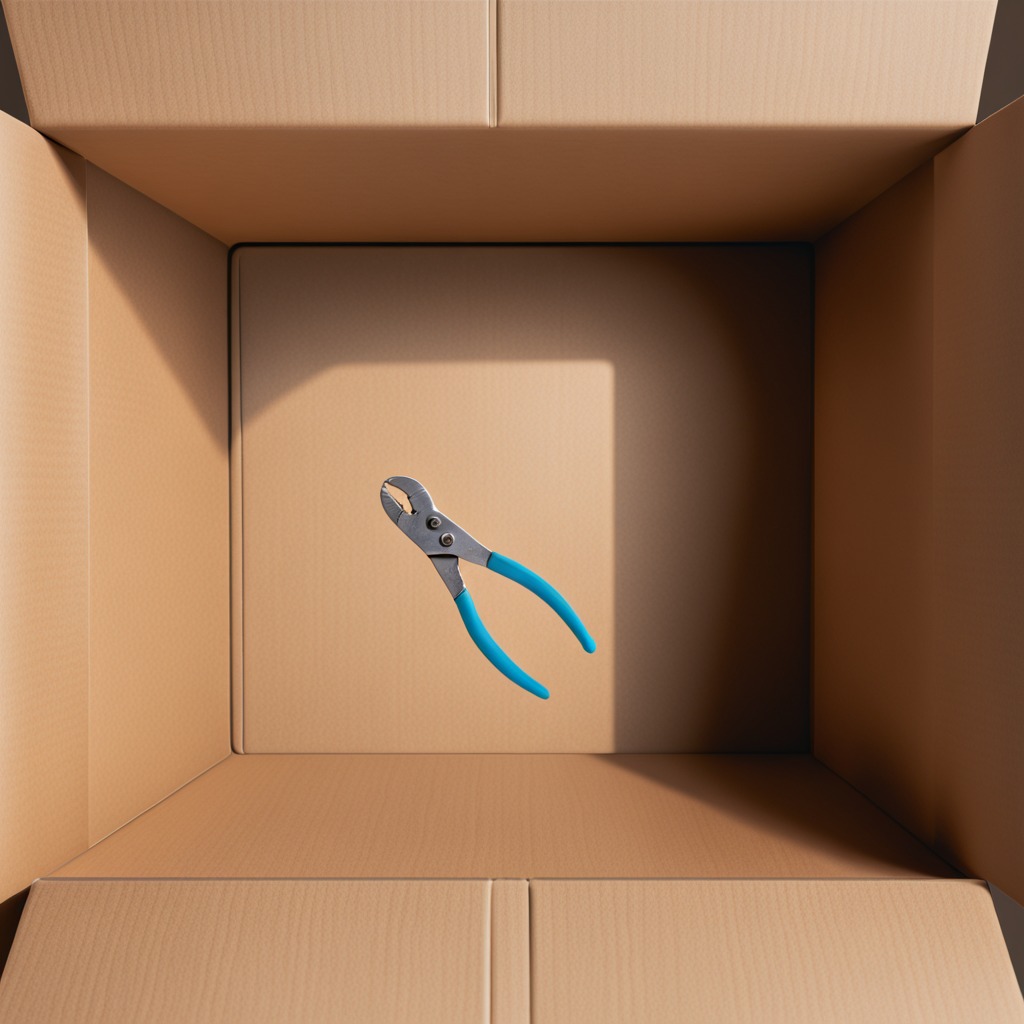
A plier lying on a cardboard box surface in an outdoor workshop during daytime bright natural light soft shadows slightly creased but